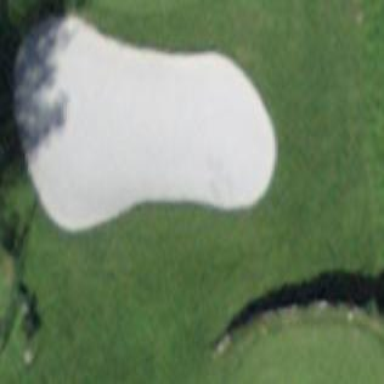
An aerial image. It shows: Sand bunker on golf course.